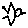
Label: bird